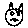
Label: cat